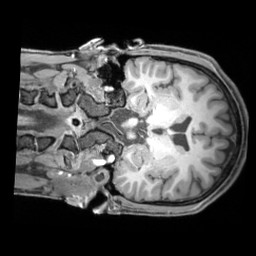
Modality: T1w
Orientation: coronal
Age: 21
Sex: male
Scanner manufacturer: siemens
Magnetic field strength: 3 T
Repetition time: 1.97 s
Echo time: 0.00206 s